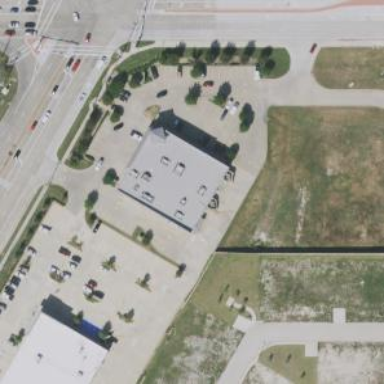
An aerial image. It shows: Retail building with flat roof.